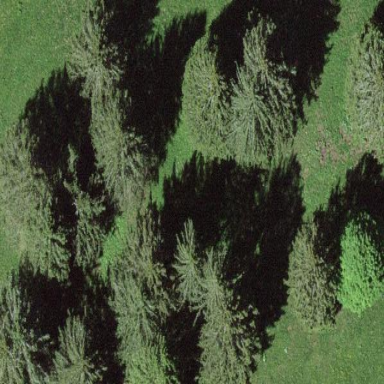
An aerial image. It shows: Forest with needle-leaved trees.